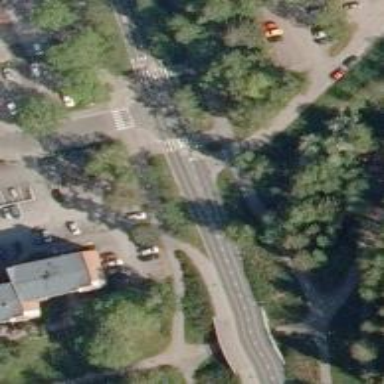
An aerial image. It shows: Uncontrolled crossing with pedestrian island.